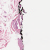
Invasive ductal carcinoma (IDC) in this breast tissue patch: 0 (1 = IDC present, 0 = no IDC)